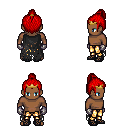
a pixel art fantasy rpg character, male body template, human, dark skin, black tattered cape, gold greaves, red short topknot hairstyle, gold tiara, metal gloves, ghillies, four views (front, back, left, right), 2x2 character sprite sheet, small pixel art, hard edges, no anti-aliasing